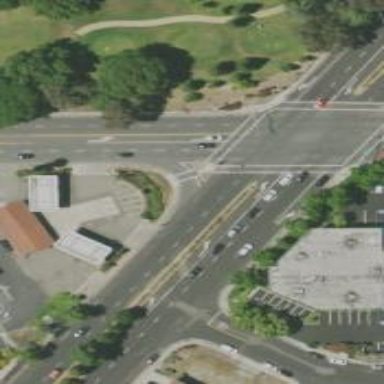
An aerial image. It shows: Marked road crossing.